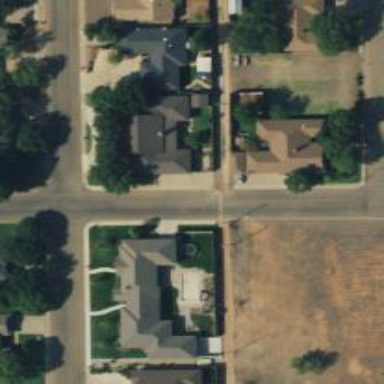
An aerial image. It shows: Alley classified as service road.